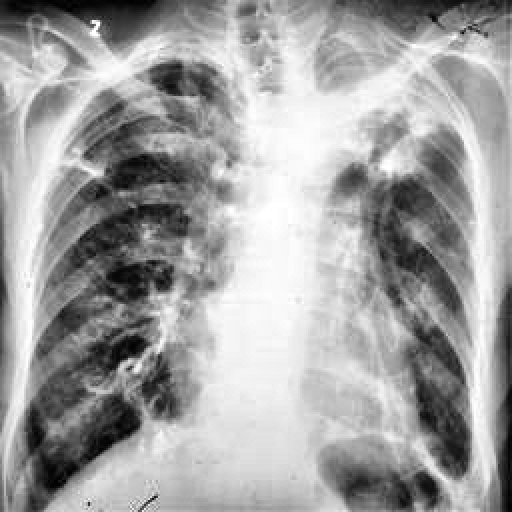
Finding: TUBERCULOSIS